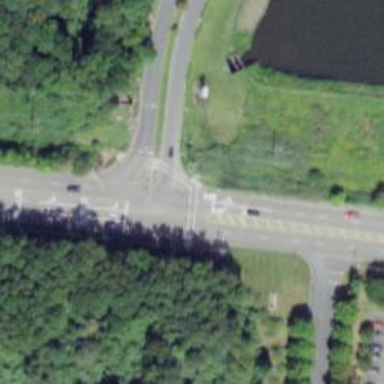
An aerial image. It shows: Asphalt footway with uncontrolled crossing marked by lines.